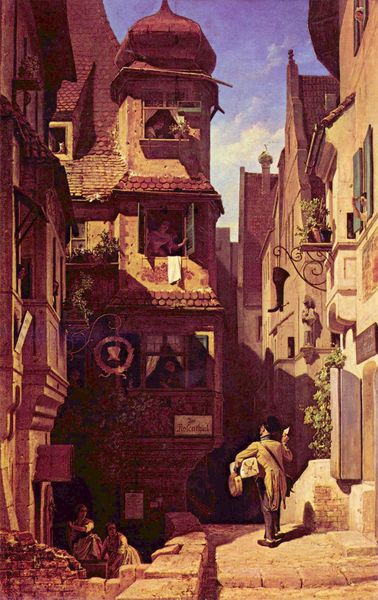
Titel: Der Briefbote im Rosenthal
Künstler: Carl Spitzweg
Standort: Marburg
Institution: Universitätsmuseum für Kunst- und Kulturgeschichte
Schlagwörter: baum, blau, dunkel, gemälde, himmel, mann, schatten, weiß, wolken, frauen, gelb, mädchen, ocker, stadt, wäsche, braun, damen, fenster, frau, hell, hut, licht, strasse, tür, dach, dame, gebäude, haus, rot, tuch, weg, gespräch, malerei, zylinder, jacke, architektur, mensch, spitze, stein, steine, öl, häuser, morgen, gitter, sonne, boden, mantel, stoff, händler, musik, person, pflanzen, fensterläden, genre, schornstein, turm, balkon, blumentopf, papier, fassade, gasse, italien, man, pflaster, türen, schuhe, warm, dorf, dächer, mauer, schornsteine, ziegel, klein, idylle, laden, läden, kuppel, romantik, karikatur, wein, gardine, dichter, stufe, gehrock, balkone, oben, carl spitzweg, eng, erker, schild, spitzweg, fensterladen, verkäufer, zettel, türmchen, zwiebelturm, münchen, dachfenster, gassen, gauben, idyllisch, gaststätte, karrikatur, schilder, stiefel, hausfrau, tasche, schuh, kranz, trommel, sonnig, biedermeier, rau, sänger, leintuch, brief, liebesbrief, blauer himmel, schattig, städtchen, carl, bote, geliebte, gamaschen, details, gasthaus, wirtshaus, mietshaus, post, fenser, hutmacher, gruss, nachricht, früh, päckchen, tich, postbote, paket, briefträger, überbringer, postillon, packet, geldsammler, hauszeichen, 19. jahrhundert, briefbote, zunftzeichen, nasenschild, grüßt